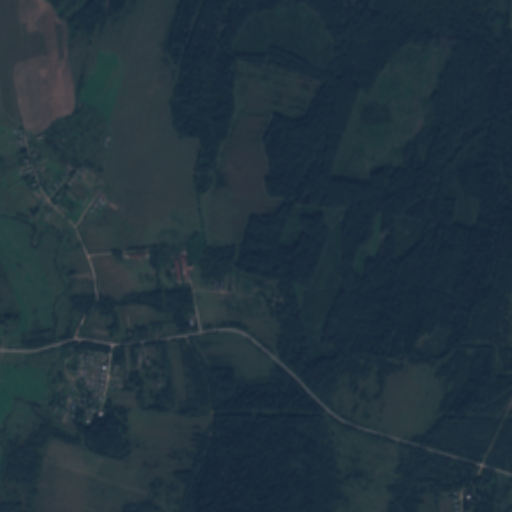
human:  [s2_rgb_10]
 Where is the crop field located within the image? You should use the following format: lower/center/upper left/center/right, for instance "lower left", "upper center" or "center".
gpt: The crop field is located in the upper left of the image.
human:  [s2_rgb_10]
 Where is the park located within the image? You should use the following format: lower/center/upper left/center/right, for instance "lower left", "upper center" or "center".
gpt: The park is located in the lower right of the image.
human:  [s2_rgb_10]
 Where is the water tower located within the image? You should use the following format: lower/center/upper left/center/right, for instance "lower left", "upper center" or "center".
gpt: The water tower is located in the lower left of the image.
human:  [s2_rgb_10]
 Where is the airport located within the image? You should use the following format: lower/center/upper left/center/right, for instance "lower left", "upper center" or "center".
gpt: There is no airport in the image.